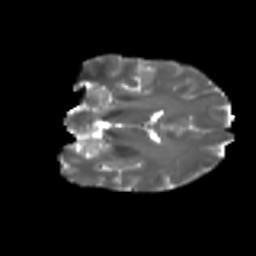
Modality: T2w
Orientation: coronal
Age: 39
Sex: female
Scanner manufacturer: ge
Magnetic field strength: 3 T
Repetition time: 7.8 s
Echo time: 0.0609 s